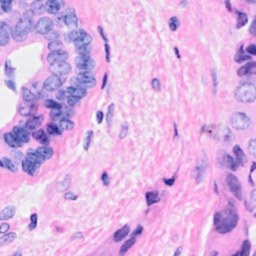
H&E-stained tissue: Breast